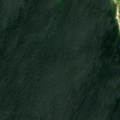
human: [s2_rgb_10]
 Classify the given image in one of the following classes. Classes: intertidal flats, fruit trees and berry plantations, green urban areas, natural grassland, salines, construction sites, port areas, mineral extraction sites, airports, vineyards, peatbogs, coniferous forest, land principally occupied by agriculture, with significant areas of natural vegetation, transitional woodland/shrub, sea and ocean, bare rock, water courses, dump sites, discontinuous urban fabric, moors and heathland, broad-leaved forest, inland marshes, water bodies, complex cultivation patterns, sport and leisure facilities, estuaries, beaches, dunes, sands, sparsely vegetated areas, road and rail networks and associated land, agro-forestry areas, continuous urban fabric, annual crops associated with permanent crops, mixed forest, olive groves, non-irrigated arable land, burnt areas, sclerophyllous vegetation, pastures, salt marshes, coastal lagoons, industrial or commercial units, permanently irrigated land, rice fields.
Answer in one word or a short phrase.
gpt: mixed forest, sea and ocean